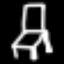
Label: chair